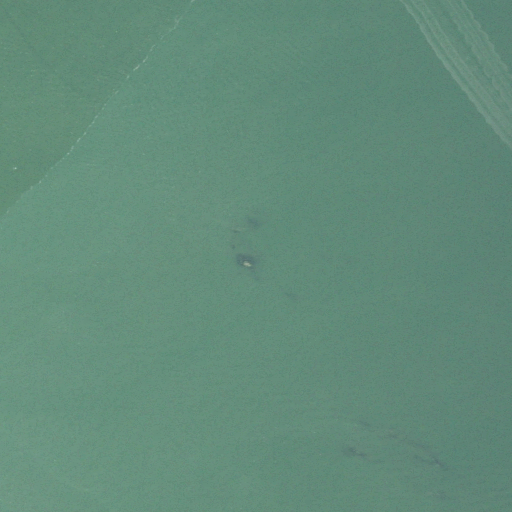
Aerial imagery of bar in Connecticut named Riding Rock containing only open water